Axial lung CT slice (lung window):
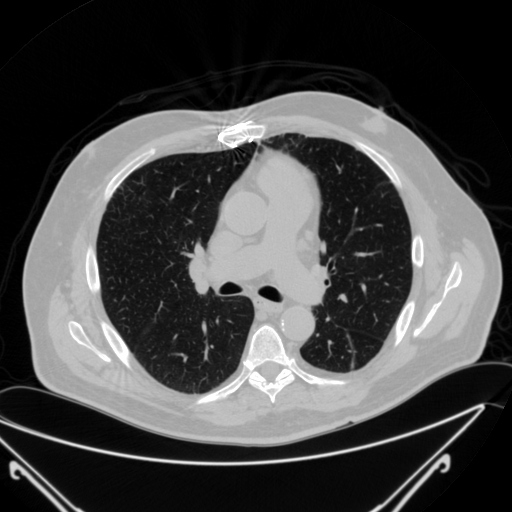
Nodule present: no